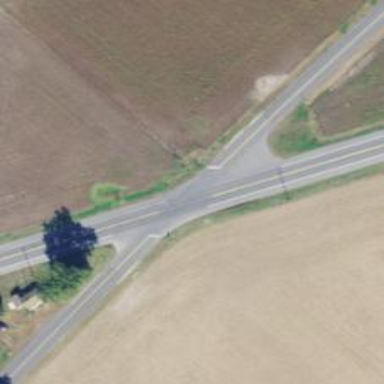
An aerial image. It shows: Stop road.